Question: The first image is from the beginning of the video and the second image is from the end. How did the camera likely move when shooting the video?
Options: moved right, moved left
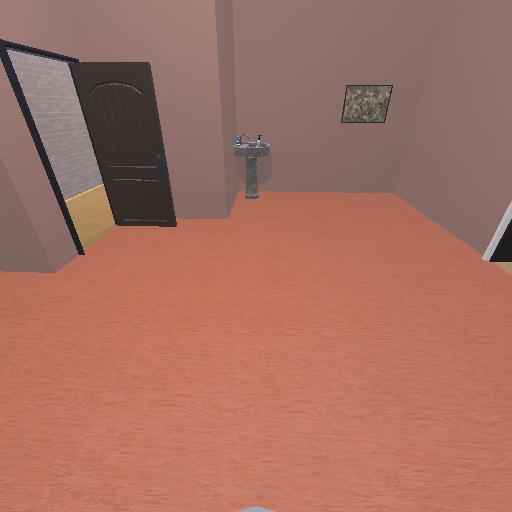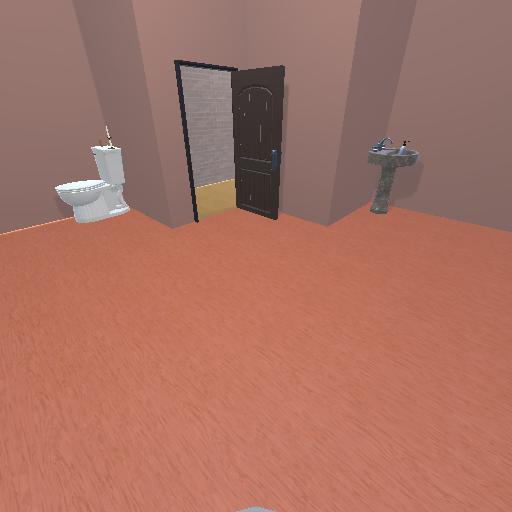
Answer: moved right